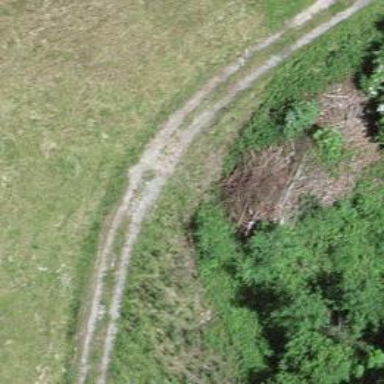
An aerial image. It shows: Track with fine gravel surface classified as grade 3.